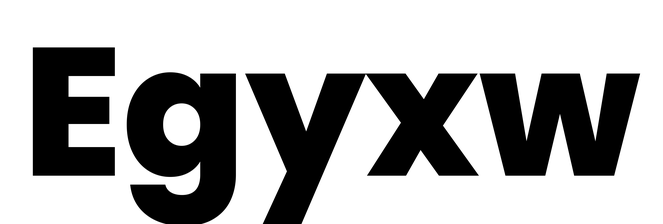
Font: Poppins-ExtraBold